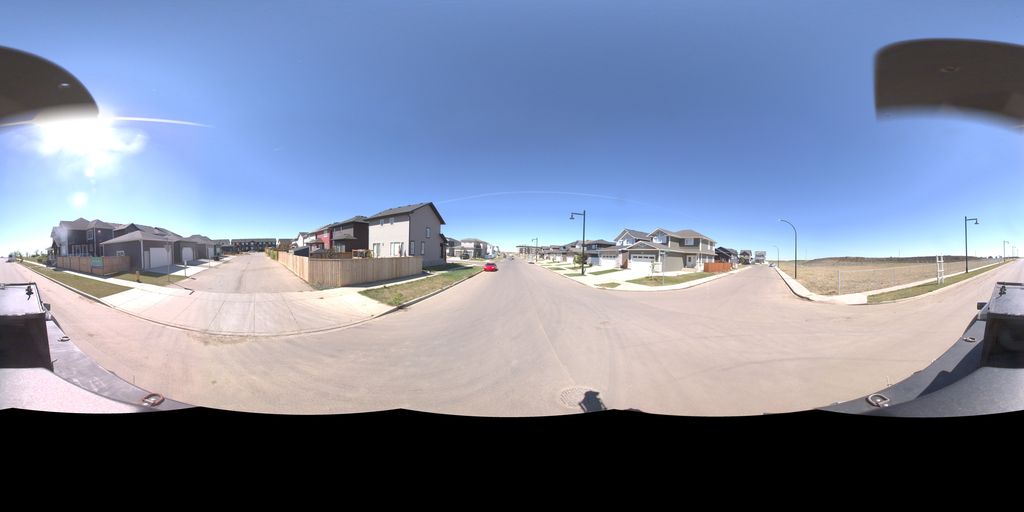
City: saskatoon